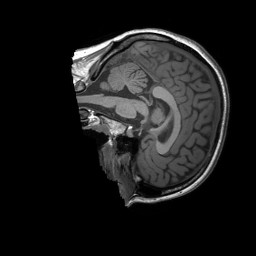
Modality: T1w
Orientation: sagittal
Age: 35
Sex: female